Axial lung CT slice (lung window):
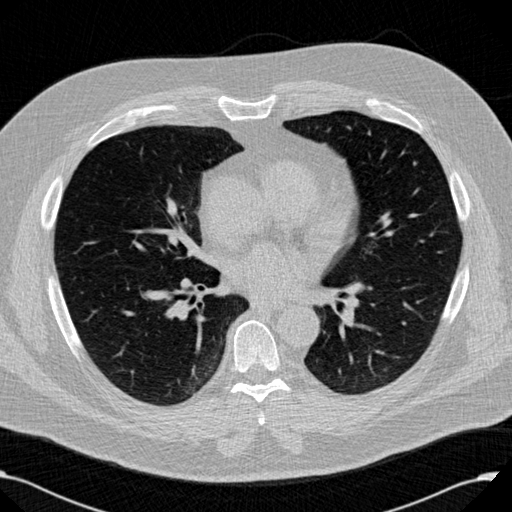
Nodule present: no